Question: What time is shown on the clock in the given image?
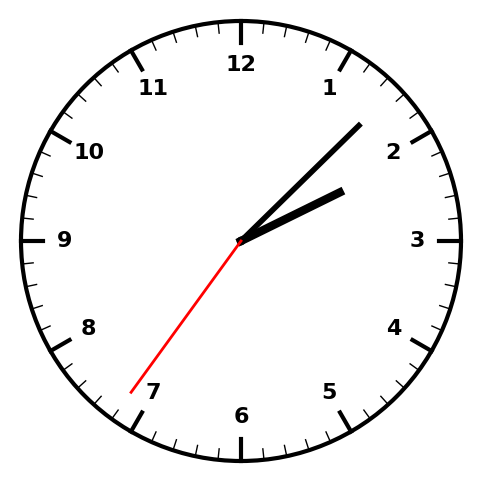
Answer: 02:07:36